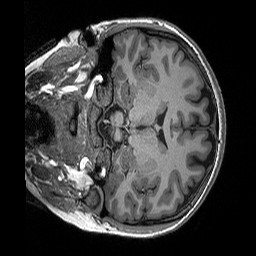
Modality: T1w
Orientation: coronal
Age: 20
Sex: female
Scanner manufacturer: siemens
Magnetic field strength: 3 T
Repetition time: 2.3 s
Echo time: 0.00298 s